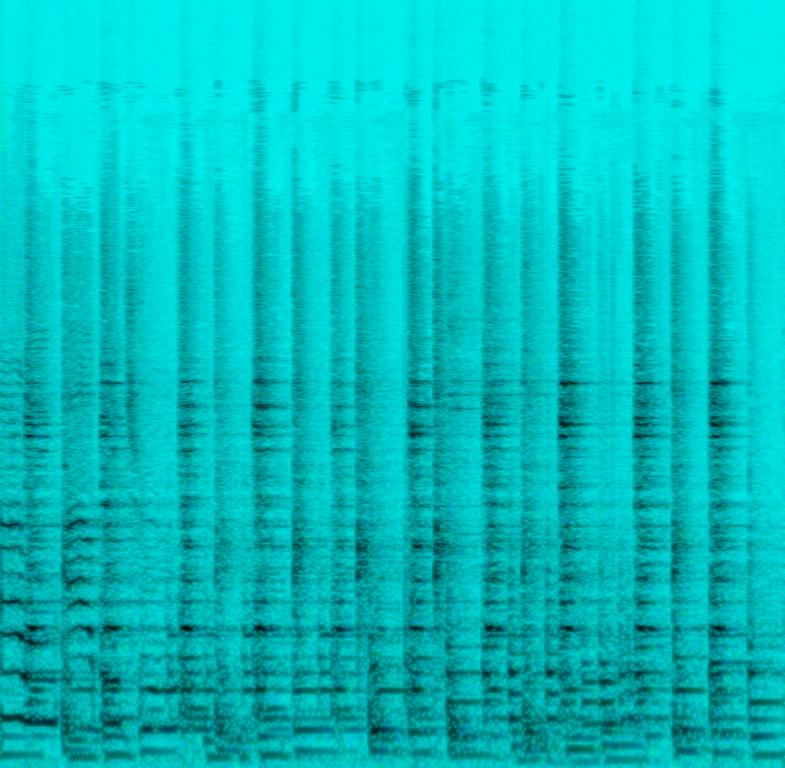
The song is an instrumental. The tempo is medium with a distinctive reggae style backbeat drumming rhythm and a guitar playing rhythm along with a bass guitar solo. The song is extremely passionate and groovy in nature. The audio quality is poor.